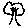
Label: tree